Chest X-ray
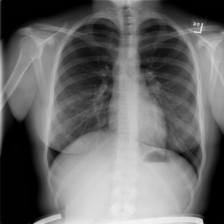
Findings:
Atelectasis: negative
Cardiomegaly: negative
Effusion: negative
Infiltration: negative
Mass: negative
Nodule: negative
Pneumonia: negative
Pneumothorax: negative
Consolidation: negative
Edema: negative
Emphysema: negative
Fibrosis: negative
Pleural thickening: negative
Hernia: negative